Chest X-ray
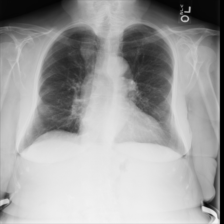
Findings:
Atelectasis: negative
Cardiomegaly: negative
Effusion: negative
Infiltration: negative
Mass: negative
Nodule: negative
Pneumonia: negative
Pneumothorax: negative
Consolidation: negative
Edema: negative
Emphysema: negative
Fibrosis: negative
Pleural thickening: negative
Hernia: negative